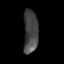
Tissue: lung
Cell type: T cells
Senescence score: 0.2165
Nuclear area (px): 611
Mean DAPI intensity: 70.221